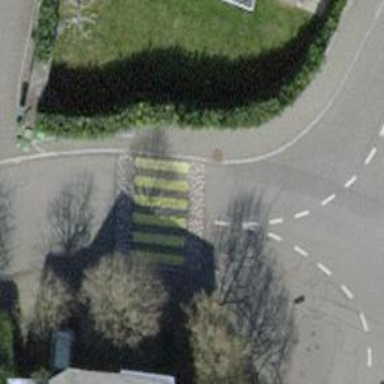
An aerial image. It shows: Uncontrolled crossing with table for traffic calming.